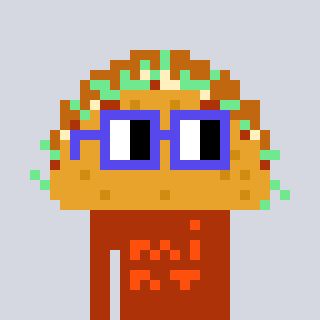
a pixel art character with square blue glasses, a taco-shaped head and a hotbrown-colored body on a cool background